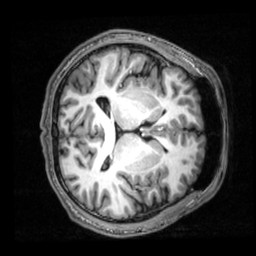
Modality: T1w
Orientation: axial
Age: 21
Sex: male
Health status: healthy
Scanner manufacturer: siemens
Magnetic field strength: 3 T
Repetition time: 2.53 s
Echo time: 0.00339 s